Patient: sex F, age 64
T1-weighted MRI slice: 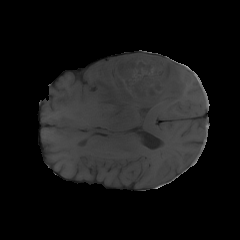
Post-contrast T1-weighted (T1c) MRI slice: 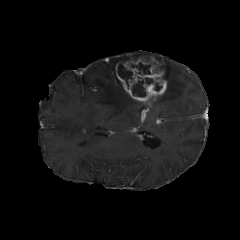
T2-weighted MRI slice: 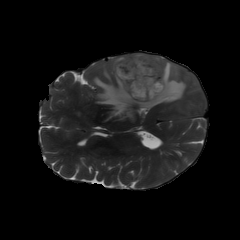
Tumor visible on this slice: yes
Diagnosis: Glioblastoma, IDH-wildtype
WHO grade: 4